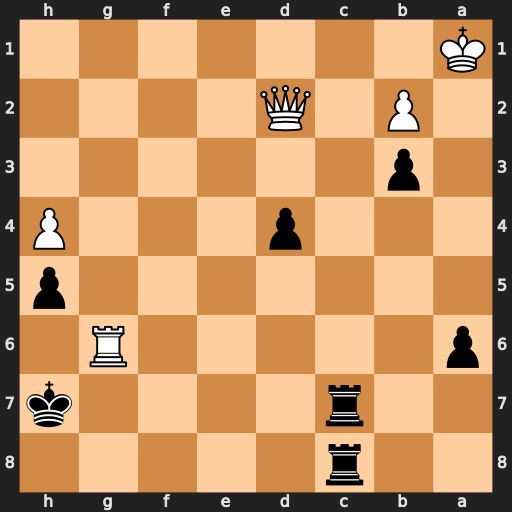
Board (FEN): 2r5/2r4k/p5R1/7p/3p3P/1p6/1P1Q4/K7
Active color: b
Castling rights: -
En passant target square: -
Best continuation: Rc1+ Qxc1 Rxc1#